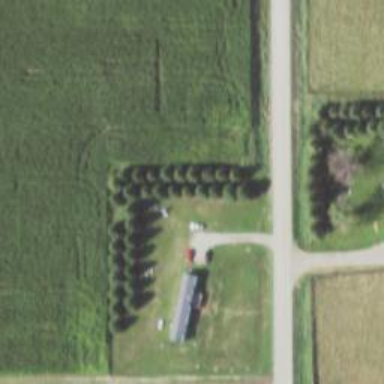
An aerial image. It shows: Row of trees in natural setting.